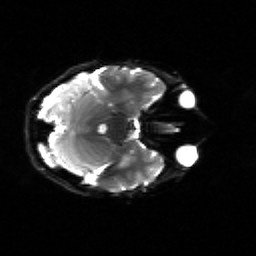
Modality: sbref
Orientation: axial
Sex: female
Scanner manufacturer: siemens
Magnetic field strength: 3 T
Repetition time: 5 s
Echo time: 0.071 s